Field crop: maize
Growth stage: 2
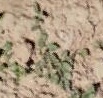
Species: convolvulus